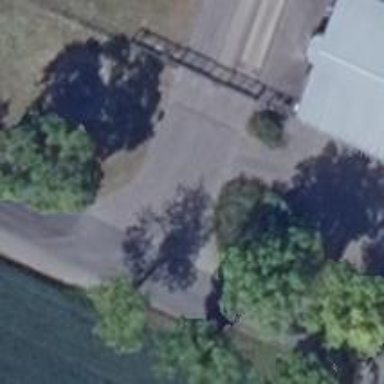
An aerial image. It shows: Paved driveway road for service purposes.